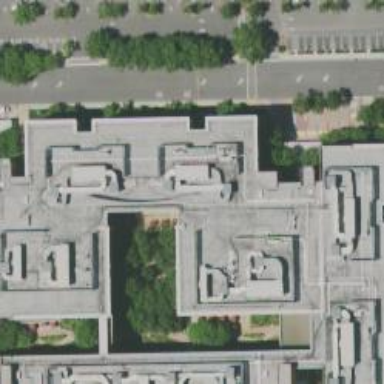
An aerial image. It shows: Educational office.